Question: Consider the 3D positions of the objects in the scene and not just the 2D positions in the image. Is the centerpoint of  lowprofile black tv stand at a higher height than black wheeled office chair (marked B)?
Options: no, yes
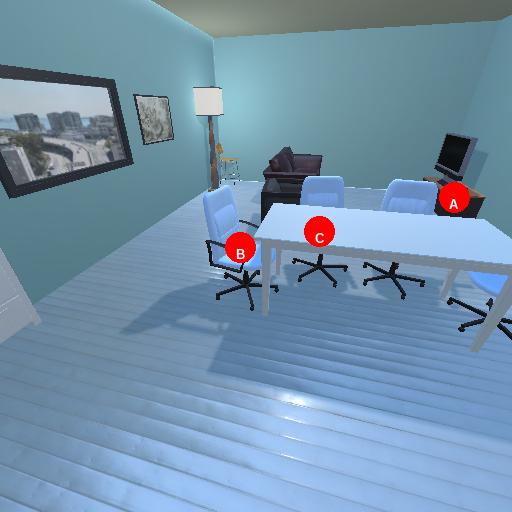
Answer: no